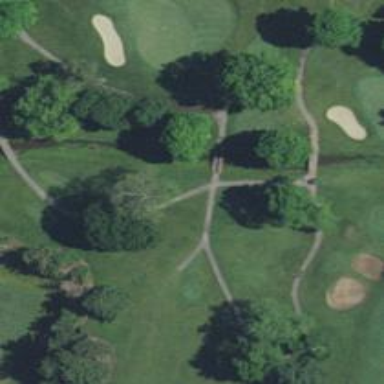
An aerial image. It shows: Path for both roads and golfers.